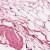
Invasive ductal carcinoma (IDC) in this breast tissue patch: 0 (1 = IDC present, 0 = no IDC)